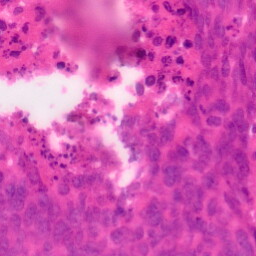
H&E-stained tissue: Colon